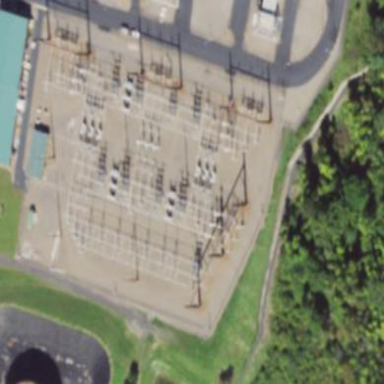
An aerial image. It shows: Outdoor power substation at the transmission level.